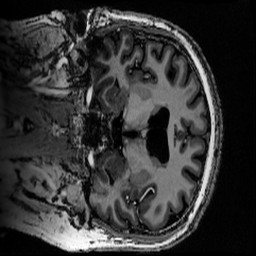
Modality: MP2RAGE
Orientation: coronal
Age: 36
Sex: male
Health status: healthy